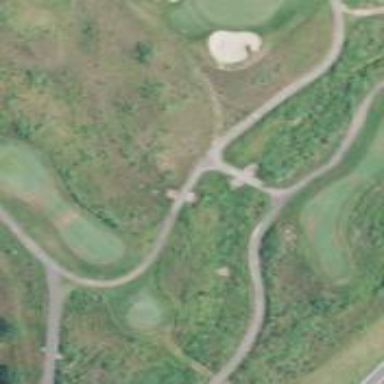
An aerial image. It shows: Pathway for golfing.